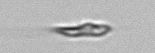
Label: flagellate